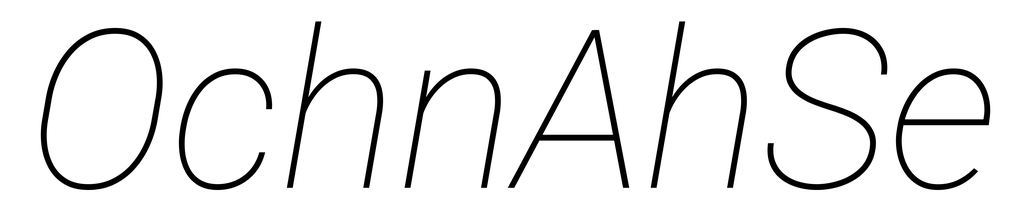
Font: Roboto-Italic_Thin_Italic